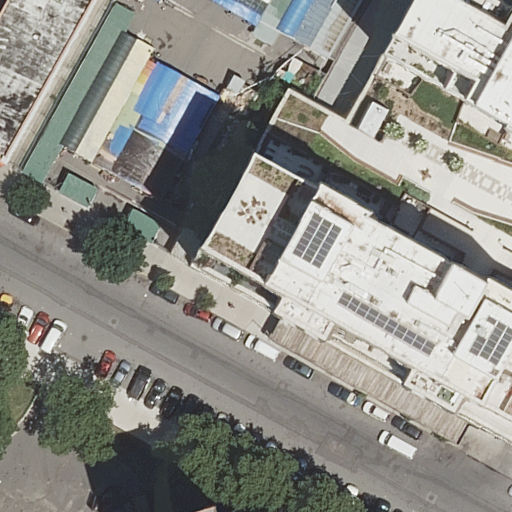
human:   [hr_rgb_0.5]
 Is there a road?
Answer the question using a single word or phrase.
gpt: yes

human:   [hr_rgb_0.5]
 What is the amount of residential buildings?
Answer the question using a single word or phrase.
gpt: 3

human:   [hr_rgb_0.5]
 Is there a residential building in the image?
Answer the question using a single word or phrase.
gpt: yes

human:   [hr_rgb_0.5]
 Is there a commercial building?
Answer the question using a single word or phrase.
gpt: no

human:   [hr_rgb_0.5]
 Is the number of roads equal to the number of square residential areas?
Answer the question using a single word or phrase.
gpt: no

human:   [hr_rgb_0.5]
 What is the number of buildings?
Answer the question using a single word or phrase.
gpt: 3

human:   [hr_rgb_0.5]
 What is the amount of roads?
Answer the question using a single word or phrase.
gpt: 2

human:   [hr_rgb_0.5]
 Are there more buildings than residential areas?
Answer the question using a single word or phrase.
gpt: yes

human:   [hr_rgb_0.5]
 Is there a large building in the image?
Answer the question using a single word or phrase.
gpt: yes

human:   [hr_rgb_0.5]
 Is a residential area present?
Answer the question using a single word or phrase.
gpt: yes

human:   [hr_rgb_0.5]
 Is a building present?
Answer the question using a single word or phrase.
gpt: yes

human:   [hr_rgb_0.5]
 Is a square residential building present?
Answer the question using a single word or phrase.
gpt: no

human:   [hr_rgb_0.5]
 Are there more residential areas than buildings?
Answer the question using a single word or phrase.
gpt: no

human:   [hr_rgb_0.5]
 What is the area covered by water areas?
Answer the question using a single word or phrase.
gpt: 0m2

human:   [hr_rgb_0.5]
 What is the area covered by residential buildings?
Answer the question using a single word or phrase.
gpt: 1644m2

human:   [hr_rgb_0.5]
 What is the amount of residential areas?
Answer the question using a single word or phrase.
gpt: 1

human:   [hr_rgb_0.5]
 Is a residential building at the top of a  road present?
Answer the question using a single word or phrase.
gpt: yes

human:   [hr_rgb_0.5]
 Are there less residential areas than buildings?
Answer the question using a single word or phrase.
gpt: yes

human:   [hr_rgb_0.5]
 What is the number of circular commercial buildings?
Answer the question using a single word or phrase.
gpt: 0

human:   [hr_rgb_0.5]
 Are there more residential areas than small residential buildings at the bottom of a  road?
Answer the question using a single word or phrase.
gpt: yes

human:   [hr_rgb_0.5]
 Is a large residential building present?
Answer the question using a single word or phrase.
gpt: yes

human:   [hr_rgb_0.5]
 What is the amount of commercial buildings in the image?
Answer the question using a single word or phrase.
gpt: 0

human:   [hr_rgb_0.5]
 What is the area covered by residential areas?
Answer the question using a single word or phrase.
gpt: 5111m2

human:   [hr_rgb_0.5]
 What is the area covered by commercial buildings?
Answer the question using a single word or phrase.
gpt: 0m2

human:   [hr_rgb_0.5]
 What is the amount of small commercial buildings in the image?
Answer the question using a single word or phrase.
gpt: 0

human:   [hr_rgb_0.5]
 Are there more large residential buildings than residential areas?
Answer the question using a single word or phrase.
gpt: no

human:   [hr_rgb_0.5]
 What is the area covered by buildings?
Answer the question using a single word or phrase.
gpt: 1644m2

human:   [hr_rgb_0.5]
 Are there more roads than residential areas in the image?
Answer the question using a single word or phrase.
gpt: yes

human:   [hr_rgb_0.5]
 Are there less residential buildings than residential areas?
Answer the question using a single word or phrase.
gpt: no

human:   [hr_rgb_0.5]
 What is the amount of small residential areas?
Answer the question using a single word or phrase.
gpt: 0

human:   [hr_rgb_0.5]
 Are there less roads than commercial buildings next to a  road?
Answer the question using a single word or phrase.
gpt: no

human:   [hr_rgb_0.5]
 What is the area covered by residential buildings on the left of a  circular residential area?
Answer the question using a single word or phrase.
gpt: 0m2

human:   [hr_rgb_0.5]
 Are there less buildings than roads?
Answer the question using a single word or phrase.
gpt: no

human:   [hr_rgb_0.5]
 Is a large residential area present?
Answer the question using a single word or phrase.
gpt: yes

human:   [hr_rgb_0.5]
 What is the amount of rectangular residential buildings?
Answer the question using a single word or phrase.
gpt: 2

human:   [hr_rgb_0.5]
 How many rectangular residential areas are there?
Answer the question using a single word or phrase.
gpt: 1

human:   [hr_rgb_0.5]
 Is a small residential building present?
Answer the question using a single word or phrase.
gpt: yes

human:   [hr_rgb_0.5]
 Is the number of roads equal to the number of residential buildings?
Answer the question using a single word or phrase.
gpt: no

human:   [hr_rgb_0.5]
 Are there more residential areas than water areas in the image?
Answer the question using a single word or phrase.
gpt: yes

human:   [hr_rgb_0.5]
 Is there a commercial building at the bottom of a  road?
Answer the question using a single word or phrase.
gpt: no

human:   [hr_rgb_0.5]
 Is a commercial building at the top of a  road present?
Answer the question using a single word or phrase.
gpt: no

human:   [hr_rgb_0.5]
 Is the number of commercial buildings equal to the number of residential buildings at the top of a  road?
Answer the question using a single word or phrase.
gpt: no

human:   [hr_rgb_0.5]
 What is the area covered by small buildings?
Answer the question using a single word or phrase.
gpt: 6m2

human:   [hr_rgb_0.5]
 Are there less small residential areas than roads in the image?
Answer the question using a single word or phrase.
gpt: yes

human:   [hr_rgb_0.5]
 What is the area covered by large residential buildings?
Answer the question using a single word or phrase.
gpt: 1478m2

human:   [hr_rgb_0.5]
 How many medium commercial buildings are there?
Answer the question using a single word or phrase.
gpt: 0

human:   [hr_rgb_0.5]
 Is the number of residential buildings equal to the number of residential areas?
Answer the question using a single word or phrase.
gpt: no

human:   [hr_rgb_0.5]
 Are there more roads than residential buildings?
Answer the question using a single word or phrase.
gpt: no

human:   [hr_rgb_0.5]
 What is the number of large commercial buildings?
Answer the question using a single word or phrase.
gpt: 0

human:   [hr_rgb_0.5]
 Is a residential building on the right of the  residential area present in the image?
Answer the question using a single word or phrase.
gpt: no

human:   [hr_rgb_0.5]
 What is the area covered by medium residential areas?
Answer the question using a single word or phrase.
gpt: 0m2

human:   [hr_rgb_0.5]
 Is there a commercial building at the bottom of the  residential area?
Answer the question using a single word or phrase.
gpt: no

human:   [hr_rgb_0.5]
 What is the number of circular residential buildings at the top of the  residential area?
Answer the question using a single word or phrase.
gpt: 0

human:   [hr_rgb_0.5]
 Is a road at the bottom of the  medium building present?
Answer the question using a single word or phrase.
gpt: yes

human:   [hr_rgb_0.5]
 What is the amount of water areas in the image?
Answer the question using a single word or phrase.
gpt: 0

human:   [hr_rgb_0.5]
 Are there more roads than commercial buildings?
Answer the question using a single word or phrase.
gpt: yes

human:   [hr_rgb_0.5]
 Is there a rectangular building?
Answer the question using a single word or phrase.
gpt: yes

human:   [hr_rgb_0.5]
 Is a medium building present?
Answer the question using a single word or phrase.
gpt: yes

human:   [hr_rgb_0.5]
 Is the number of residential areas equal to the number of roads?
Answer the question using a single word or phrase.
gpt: no

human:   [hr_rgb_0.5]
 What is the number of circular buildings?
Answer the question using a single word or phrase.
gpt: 0

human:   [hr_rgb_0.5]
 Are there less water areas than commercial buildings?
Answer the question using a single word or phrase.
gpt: no

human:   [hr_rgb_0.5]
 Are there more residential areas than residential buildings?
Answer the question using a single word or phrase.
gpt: no

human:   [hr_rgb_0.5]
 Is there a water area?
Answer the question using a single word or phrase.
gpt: no

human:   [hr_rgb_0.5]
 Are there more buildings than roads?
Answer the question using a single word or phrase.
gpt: yes